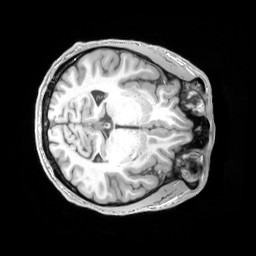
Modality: T1w
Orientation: axial
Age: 22
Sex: male
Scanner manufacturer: siemens
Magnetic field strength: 3 T
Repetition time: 2.53 s
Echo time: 0.00326 s